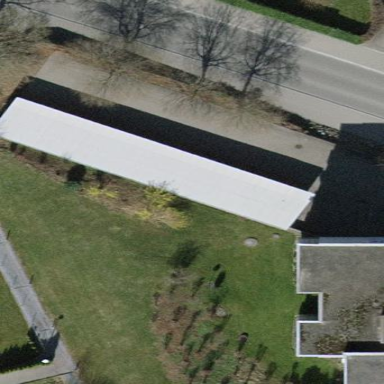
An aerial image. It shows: Garage building.